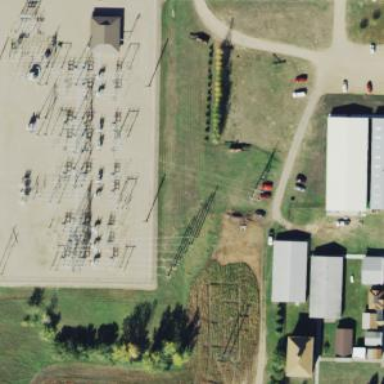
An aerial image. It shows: Power substation.